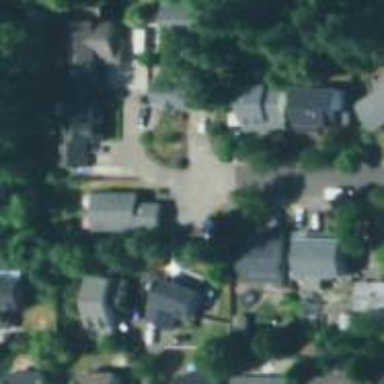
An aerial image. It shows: Living street.